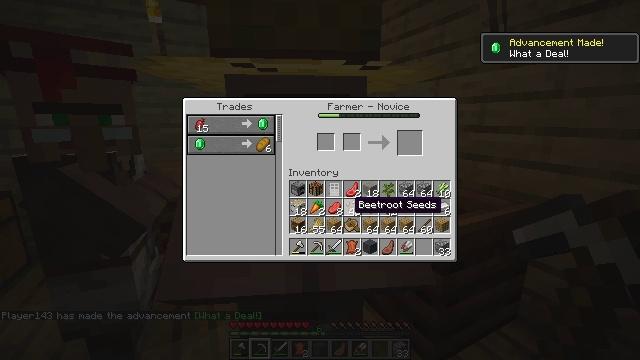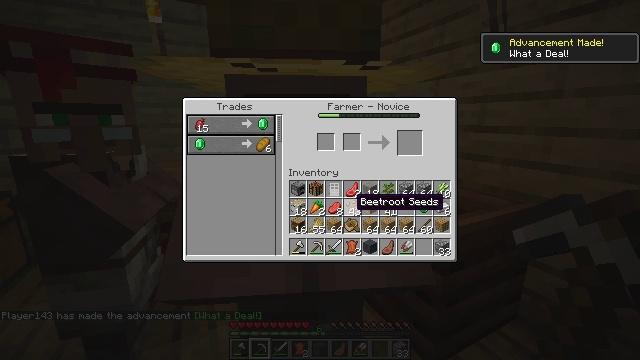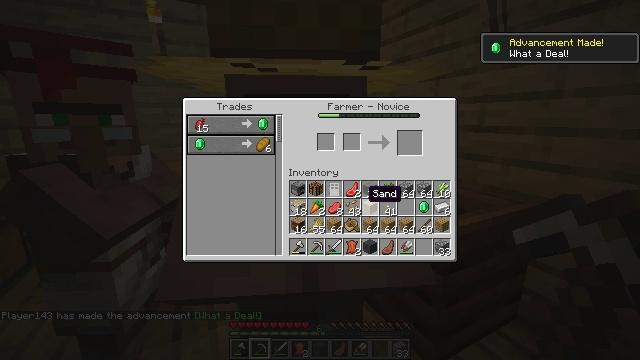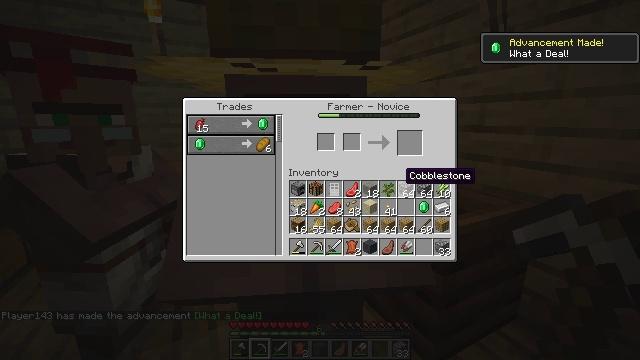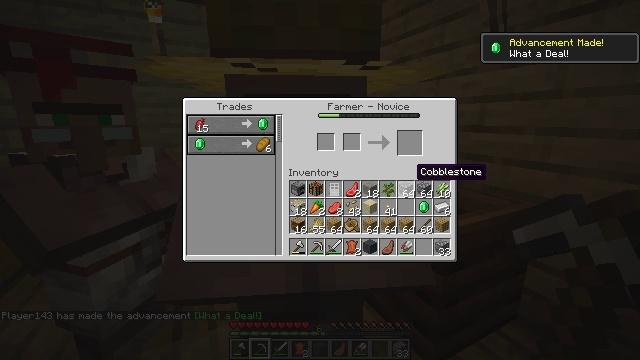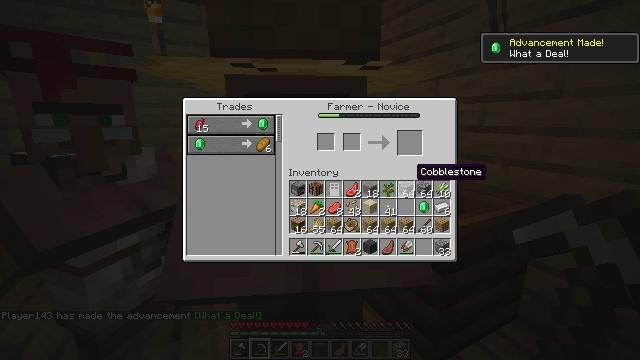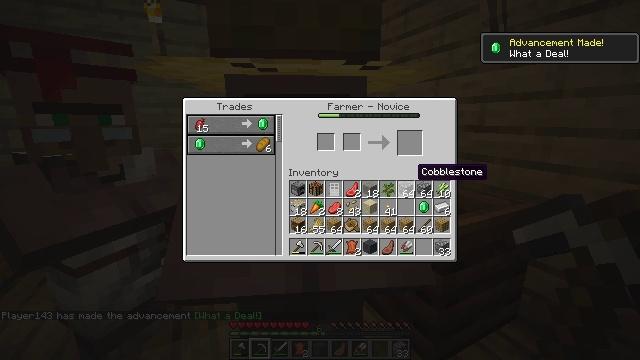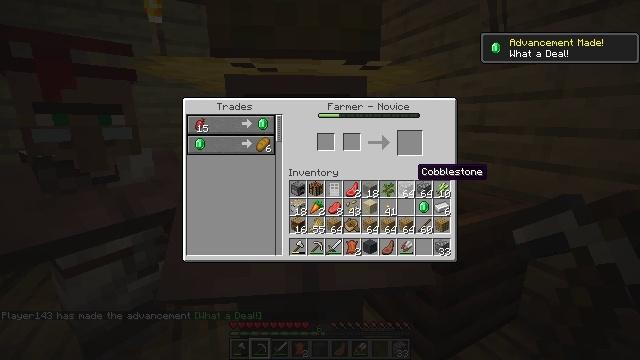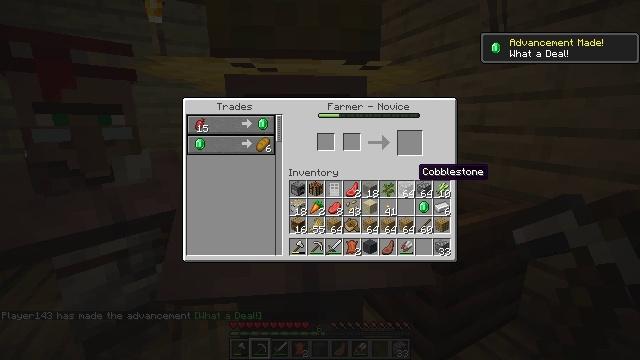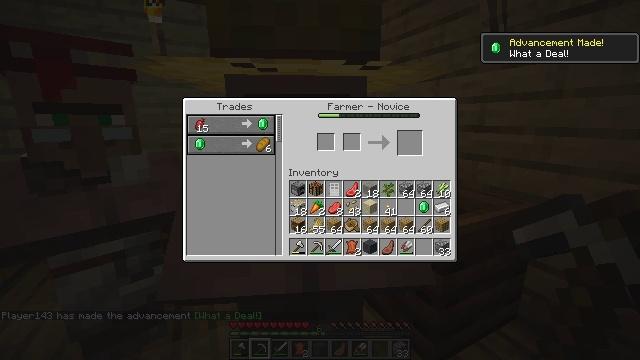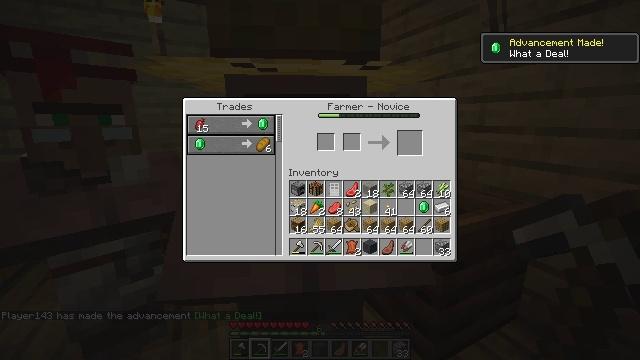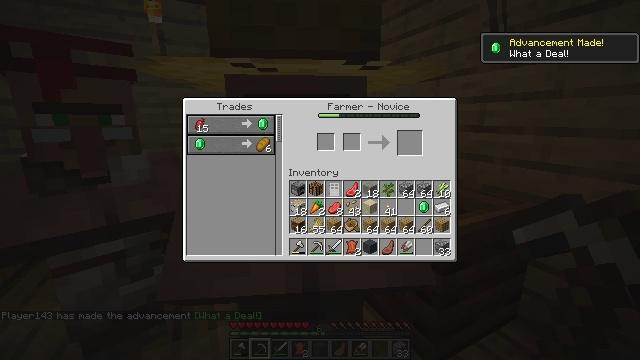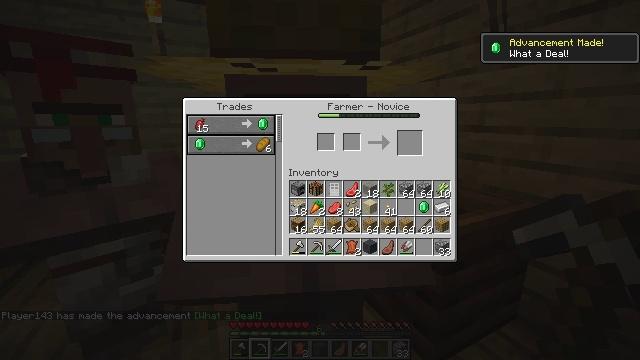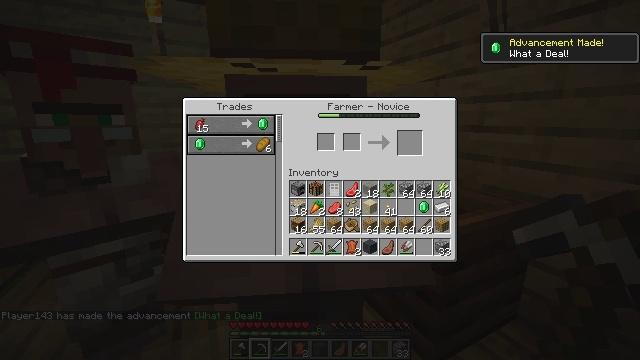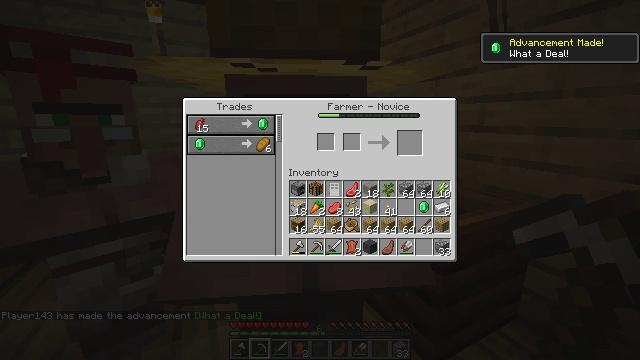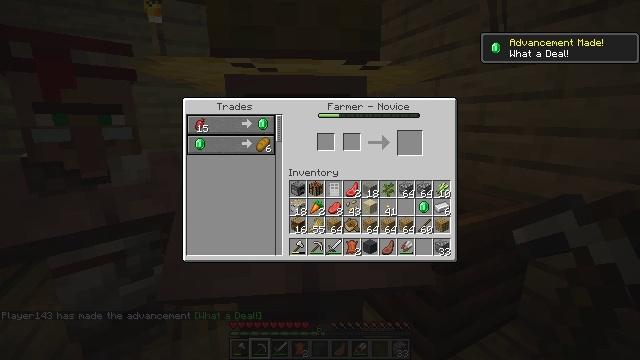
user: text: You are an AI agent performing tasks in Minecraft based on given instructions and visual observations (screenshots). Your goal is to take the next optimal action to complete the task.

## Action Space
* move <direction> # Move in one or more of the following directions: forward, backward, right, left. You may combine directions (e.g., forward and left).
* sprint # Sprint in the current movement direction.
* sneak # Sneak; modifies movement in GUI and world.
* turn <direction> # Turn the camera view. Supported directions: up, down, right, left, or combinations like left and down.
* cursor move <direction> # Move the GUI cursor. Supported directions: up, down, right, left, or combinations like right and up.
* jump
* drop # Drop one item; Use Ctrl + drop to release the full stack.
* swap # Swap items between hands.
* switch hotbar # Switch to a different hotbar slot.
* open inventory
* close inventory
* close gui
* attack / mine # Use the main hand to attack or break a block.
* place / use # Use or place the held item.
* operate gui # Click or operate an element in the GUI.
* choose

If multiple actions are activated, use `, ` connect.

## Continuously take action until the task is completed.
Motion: motion action
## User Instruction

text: Turn sugarcane into sugar.
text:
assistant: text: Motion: no_op
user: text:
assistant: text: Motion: cursor move right and up
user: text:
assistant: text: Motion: cursor move right and up
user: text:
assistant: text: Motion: cursor move right
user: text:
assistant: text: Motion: no_op
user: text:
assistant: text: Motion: no_op
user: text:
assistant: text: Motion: no_op
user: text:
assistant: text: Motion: no_op
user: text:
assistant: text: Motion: no_op
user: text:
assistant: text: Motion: no_op
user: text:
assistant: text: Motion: no_op
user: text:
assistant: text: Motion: no_op
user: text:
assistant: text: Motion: no_op
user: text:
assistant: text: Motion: no_op
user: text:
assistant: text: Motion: no_op
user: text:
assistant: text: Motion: no_op
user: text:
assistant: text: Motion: no_op
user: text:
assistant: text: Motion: move forward
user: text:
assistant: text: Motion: move forward
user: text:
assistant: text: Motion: move forward
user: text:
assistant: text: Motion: move forward
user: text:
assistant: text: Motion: no_op
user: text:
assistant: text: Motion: no_op
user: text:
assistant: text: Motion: no_op
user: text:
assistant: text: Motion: no_op
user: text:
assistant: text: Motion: no_op
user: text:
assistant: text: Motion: no_op
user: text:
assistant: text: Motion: no_op
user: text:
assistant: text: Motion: no_op
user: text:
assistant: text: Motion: no_op